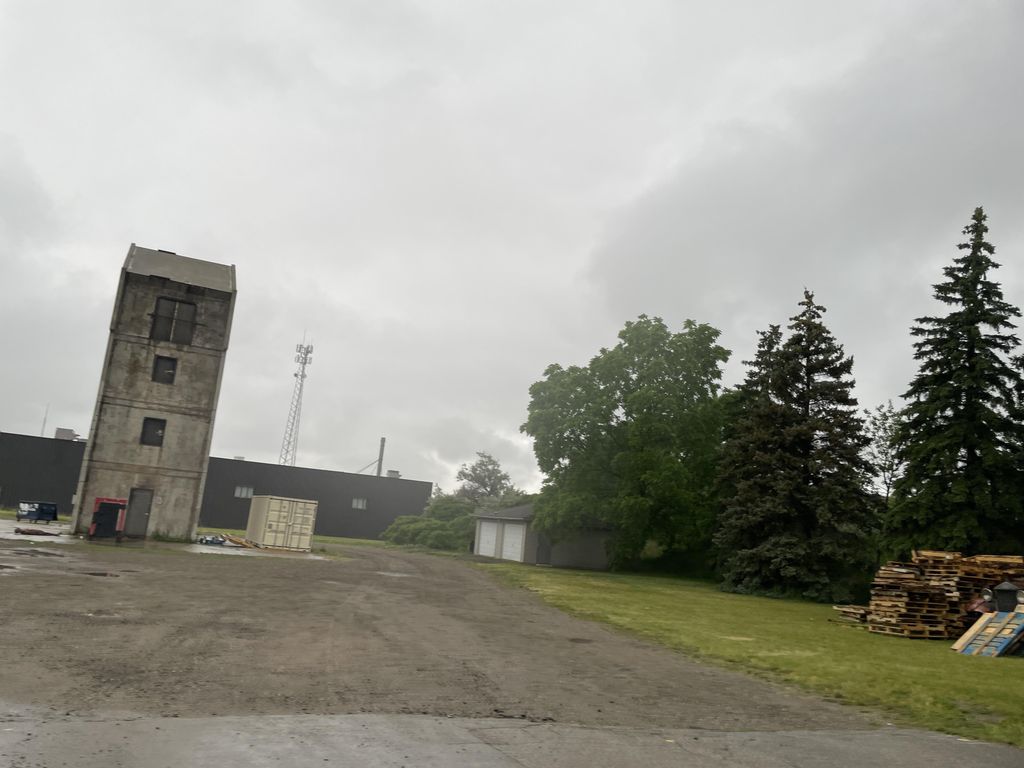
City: kitchener-waterloo